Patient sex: M
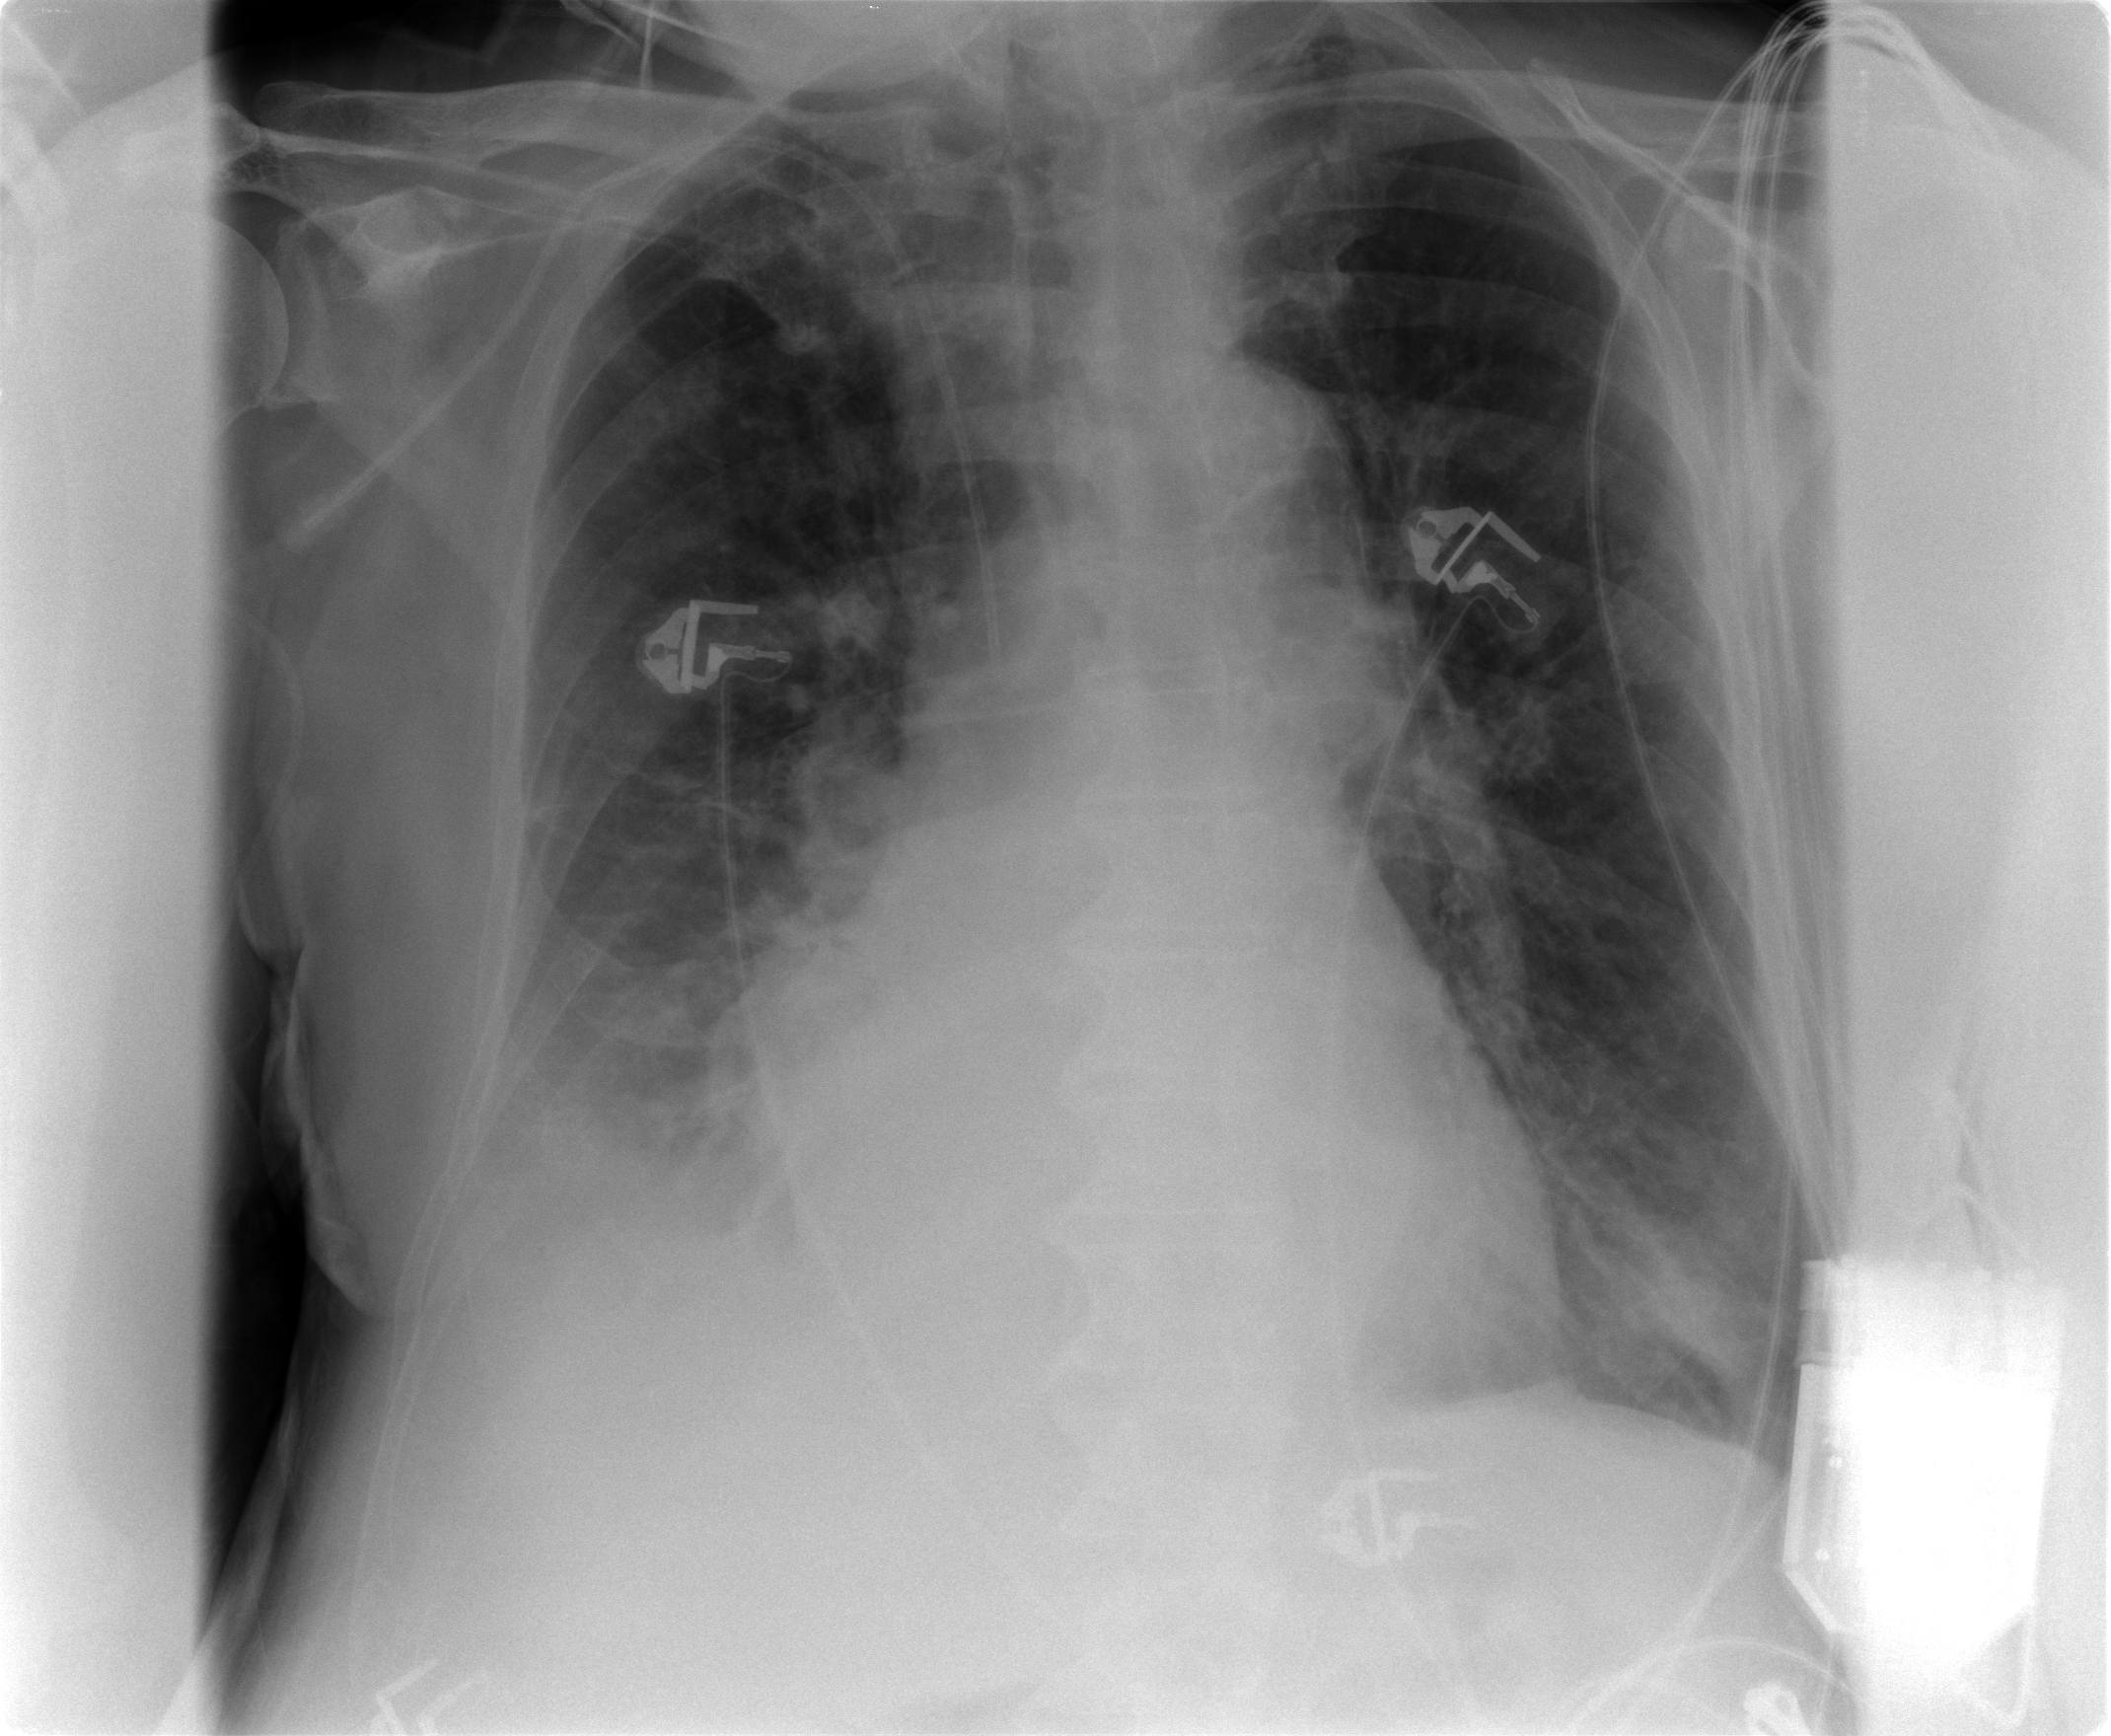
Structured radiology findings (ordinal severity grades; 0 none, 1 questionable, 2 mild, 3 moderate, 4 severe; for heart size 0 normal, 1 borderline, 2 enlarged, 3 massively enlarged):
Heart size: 1
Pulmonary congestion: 0
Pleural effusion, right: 2
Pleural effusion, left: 0
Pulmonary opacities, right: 2
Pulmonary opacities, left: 2
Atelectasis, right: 2
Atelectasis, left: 2